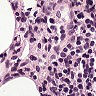
Metastatic tissue present: no